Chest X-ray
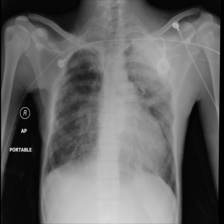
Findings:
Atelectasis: negative
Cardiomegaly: negative
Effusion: negative
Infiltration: negative
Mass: negative
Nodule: negative
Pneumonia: negative
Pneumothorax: negative
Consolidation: negative
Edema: negative
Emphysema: negative
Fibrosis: positive
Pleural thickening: positive
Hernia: negative